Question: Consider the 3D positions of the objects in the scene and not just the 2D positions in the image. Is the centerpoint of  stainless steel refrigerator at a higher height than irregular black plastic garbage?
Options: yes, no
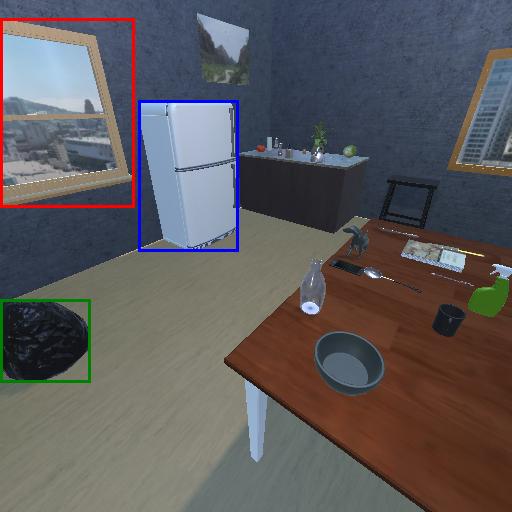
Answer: yes